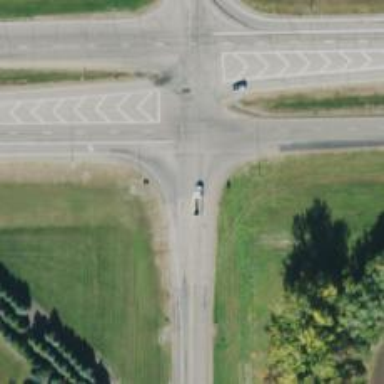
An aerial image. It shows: Road with stop sign.